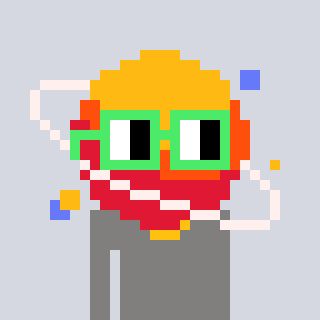
a pixel art character with square light green glasses, a saturn-shaped head and a bluegrey-colored body on a cool background